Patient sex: M
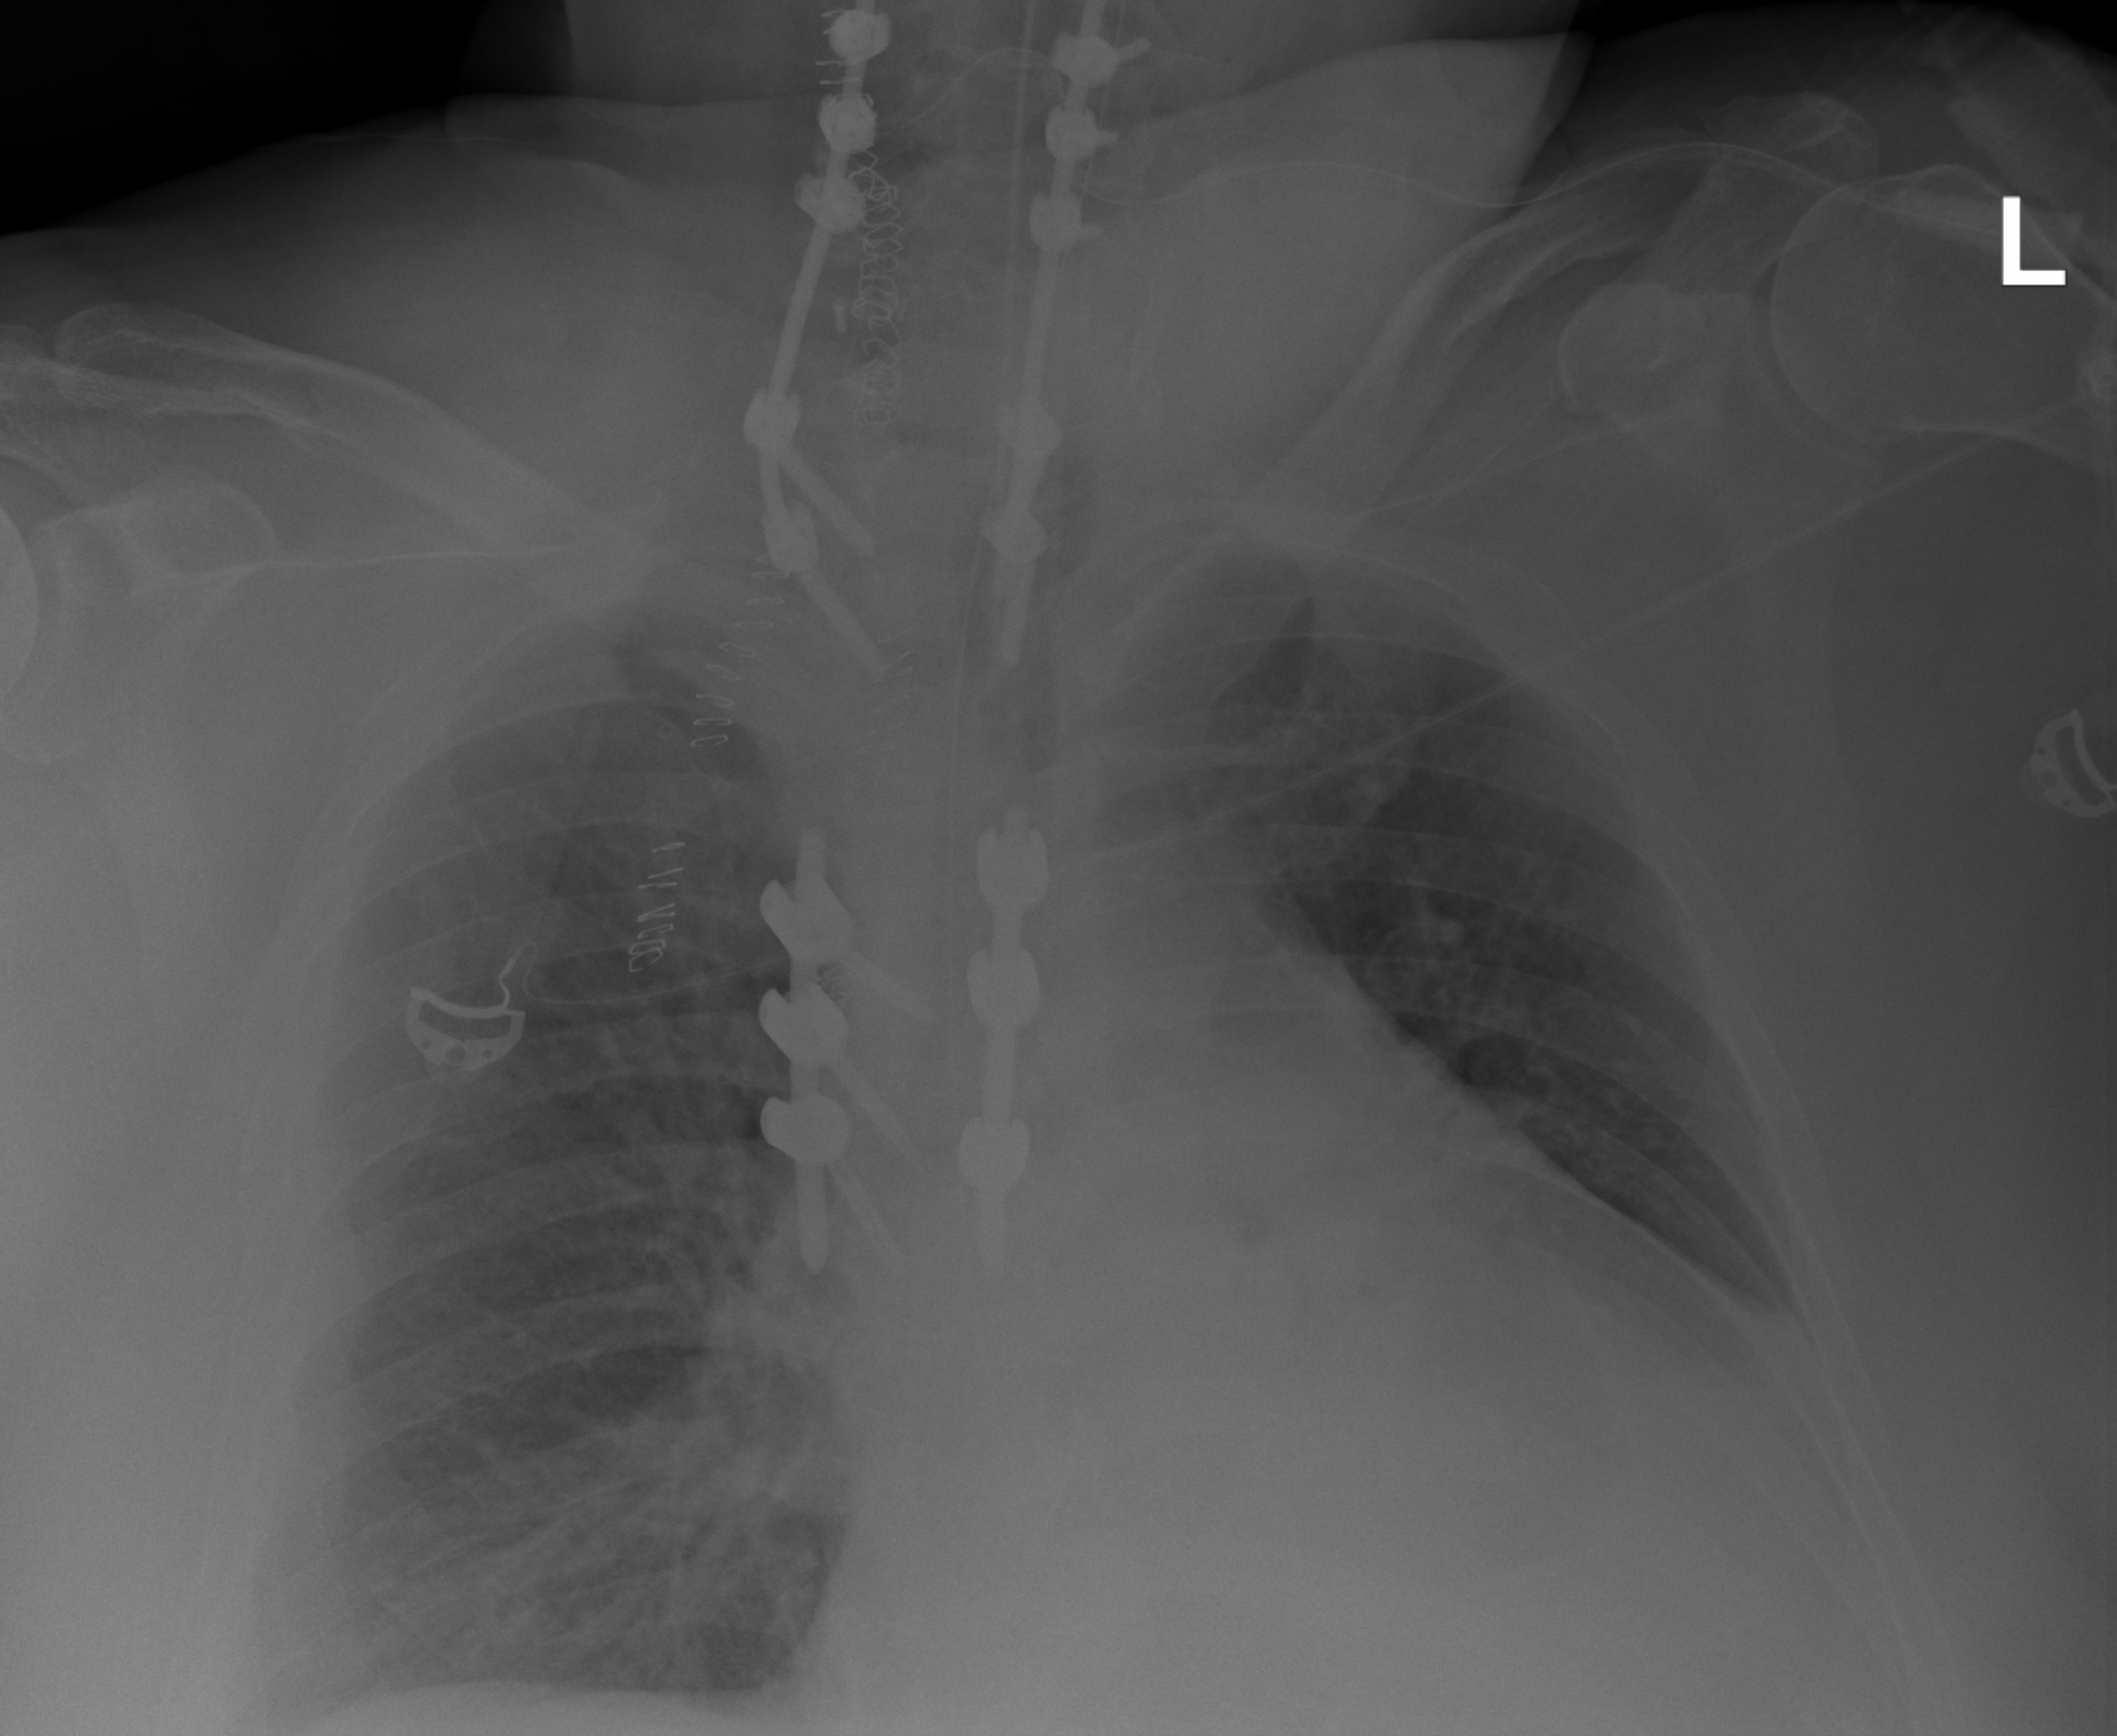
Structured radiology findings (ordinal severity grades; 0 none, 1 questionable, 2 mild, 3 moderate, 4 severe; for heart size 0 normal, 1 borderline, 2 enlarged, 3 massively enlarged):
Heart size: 2
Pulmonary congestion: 2
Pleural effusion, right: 0
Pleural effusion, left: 2
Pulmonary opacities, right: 2
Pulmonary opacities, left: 2
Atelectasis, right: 0
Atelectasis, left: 2